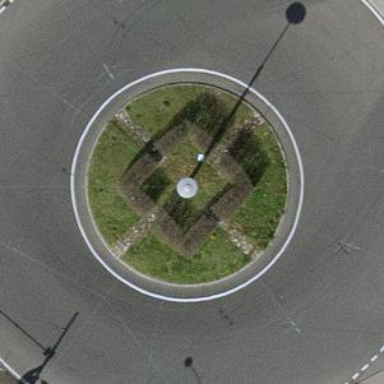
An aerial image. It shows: Primary highway intersecting roundabout.